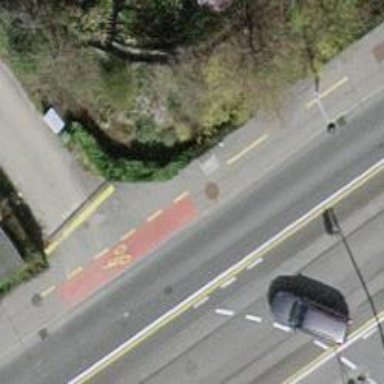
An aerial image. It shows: Road with traffic signals.